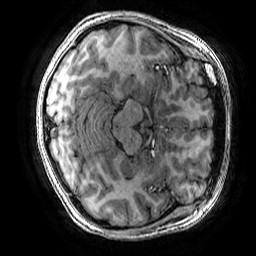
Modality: T1w
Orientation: axial
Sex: female
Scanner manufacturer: ge
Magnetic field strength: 3 T
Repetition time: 0.007664 s
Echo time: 0.00342 s